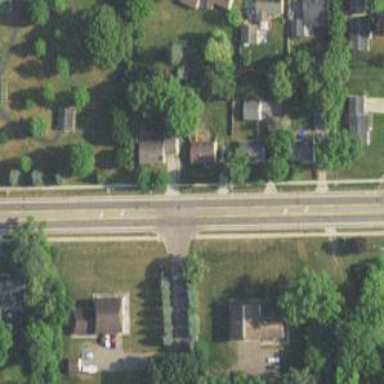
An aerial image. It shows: Residential road.